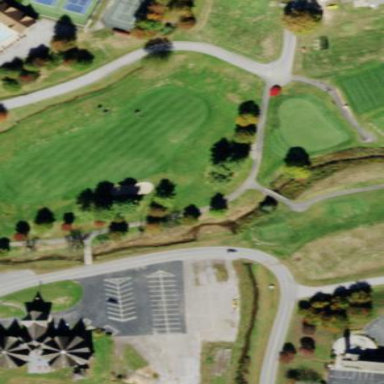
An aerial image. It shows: Golf fairway in the image.